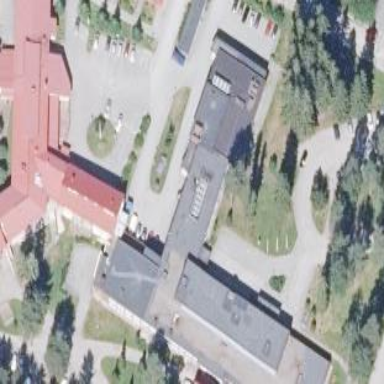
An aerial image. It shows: Hospital building.